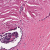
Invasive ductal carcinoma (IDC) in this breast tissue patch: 0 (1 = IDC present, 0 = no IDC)